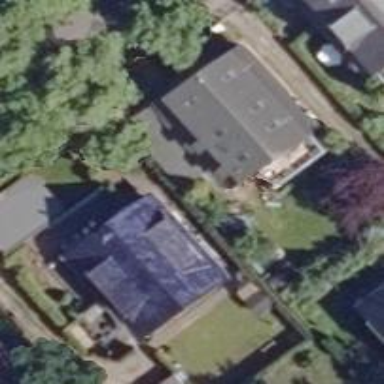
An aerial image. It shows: Detached building with gambrel roof.